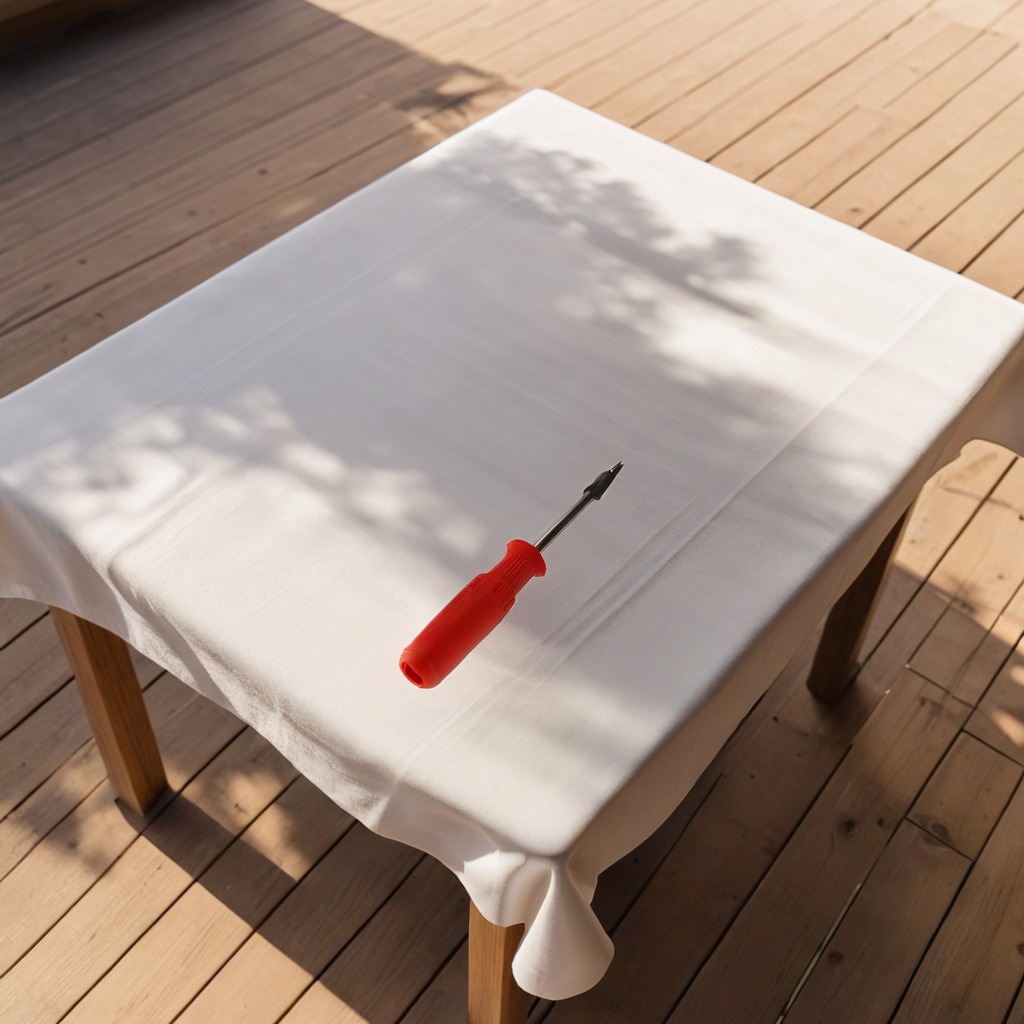
A screwdriver is lying on the wooden table.